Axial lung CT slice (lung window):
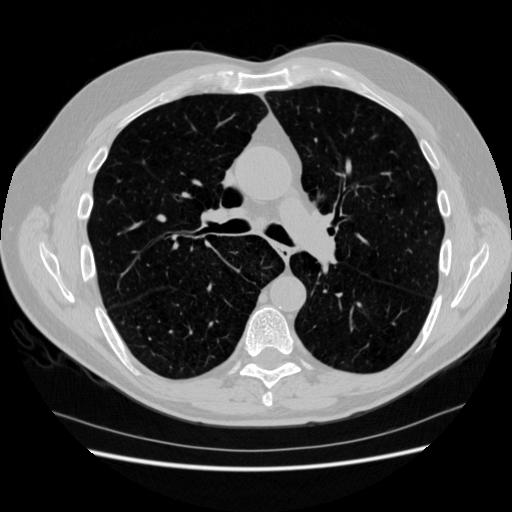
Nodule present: no